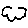
Label: cloud